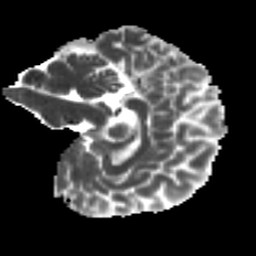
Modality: MD
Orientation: sagittal
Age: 30
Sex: male
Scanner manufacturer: ge
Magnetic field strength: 3 T
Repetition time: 7.8 s
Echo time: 0.0609 s